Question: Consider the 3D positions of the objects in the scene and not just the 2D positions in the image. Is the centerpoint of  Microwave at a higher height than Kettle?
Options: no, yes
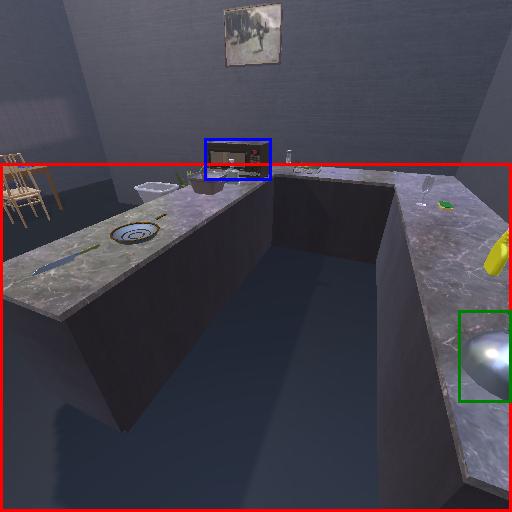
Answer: no